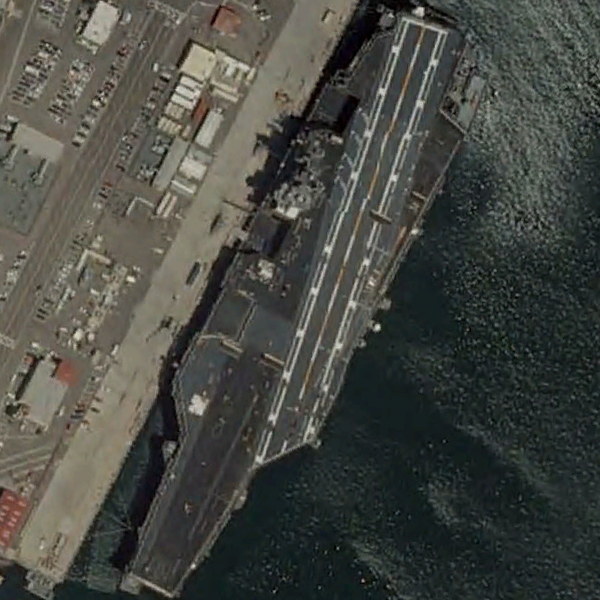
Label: aircraft_carrier